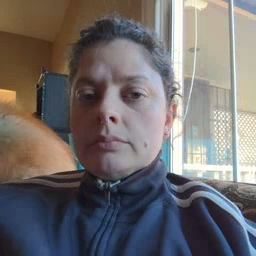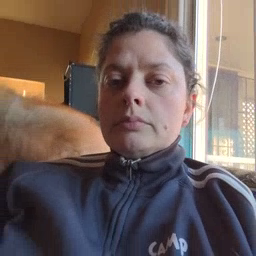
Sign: alligator